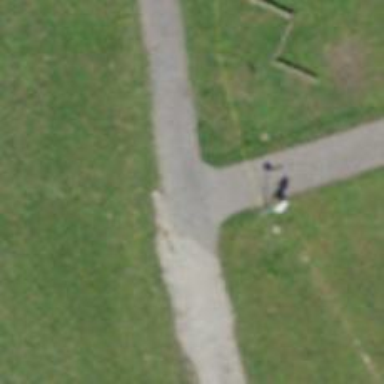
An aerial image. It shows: Unpaved path.